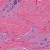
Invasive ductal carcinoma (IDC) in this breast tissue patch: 0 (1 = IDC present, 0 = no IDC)